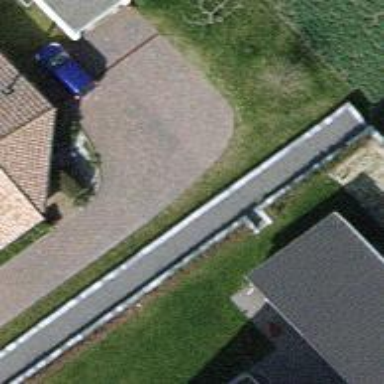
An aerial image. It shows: Alleyway designated as service road.